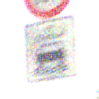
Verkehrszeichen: BeiNaesse
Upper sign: Geschwindigkeit100
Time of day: Night
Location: Outdoor (Nature)
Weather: Clear
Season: NotSpecified
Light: Natural